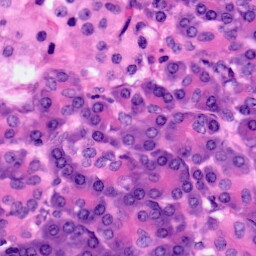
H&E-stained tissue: Pancreatic